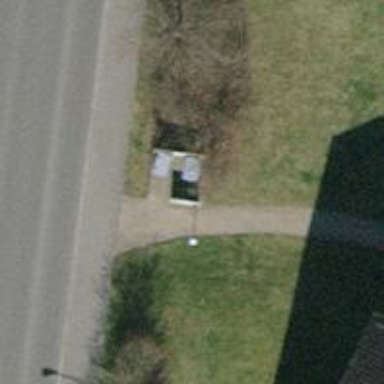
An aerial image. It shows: Waste disposal area for trash.